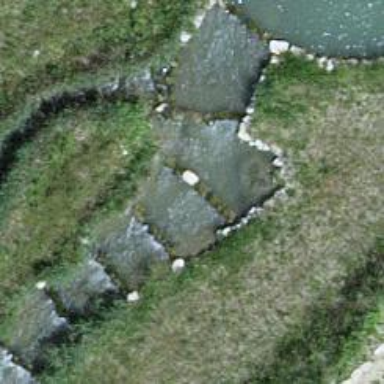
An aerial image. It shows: Fish pass along the waterway.